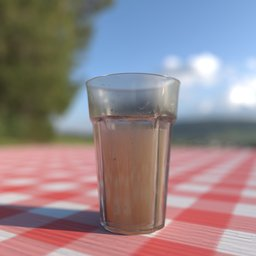
Label: tools